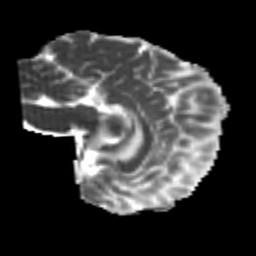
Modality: MD
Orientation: sagittal
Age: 25
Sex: female
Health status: healthy
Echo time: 0.074 s